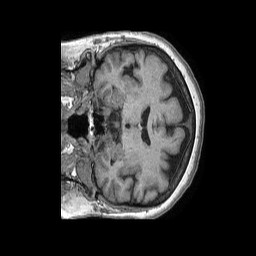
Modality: T1w
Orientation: coronal
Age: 72
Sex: female
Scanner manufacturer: philips
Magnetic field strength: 1.5 T
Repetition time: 0.007546 s
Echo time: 0.003423 s